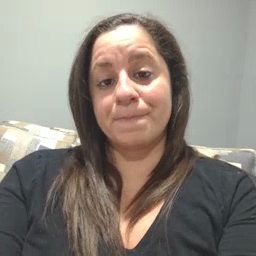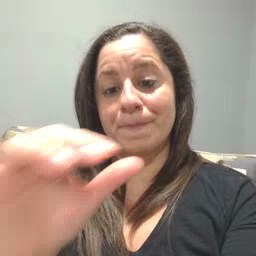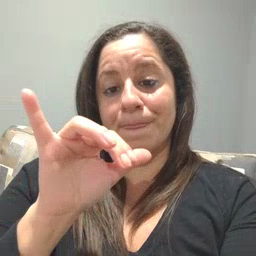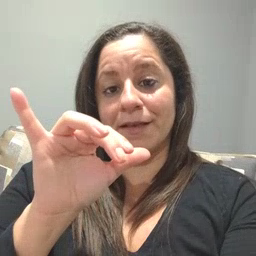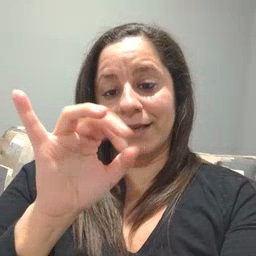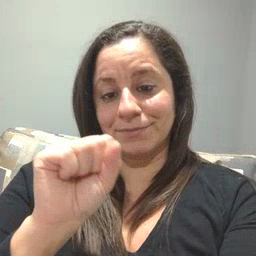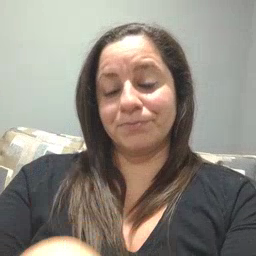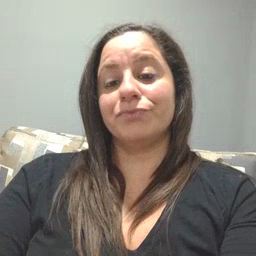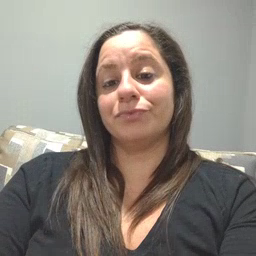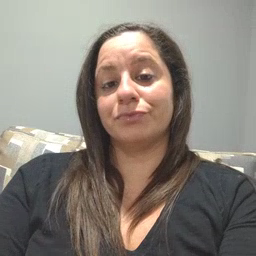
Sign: yes